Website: apple
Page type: customer-info-address
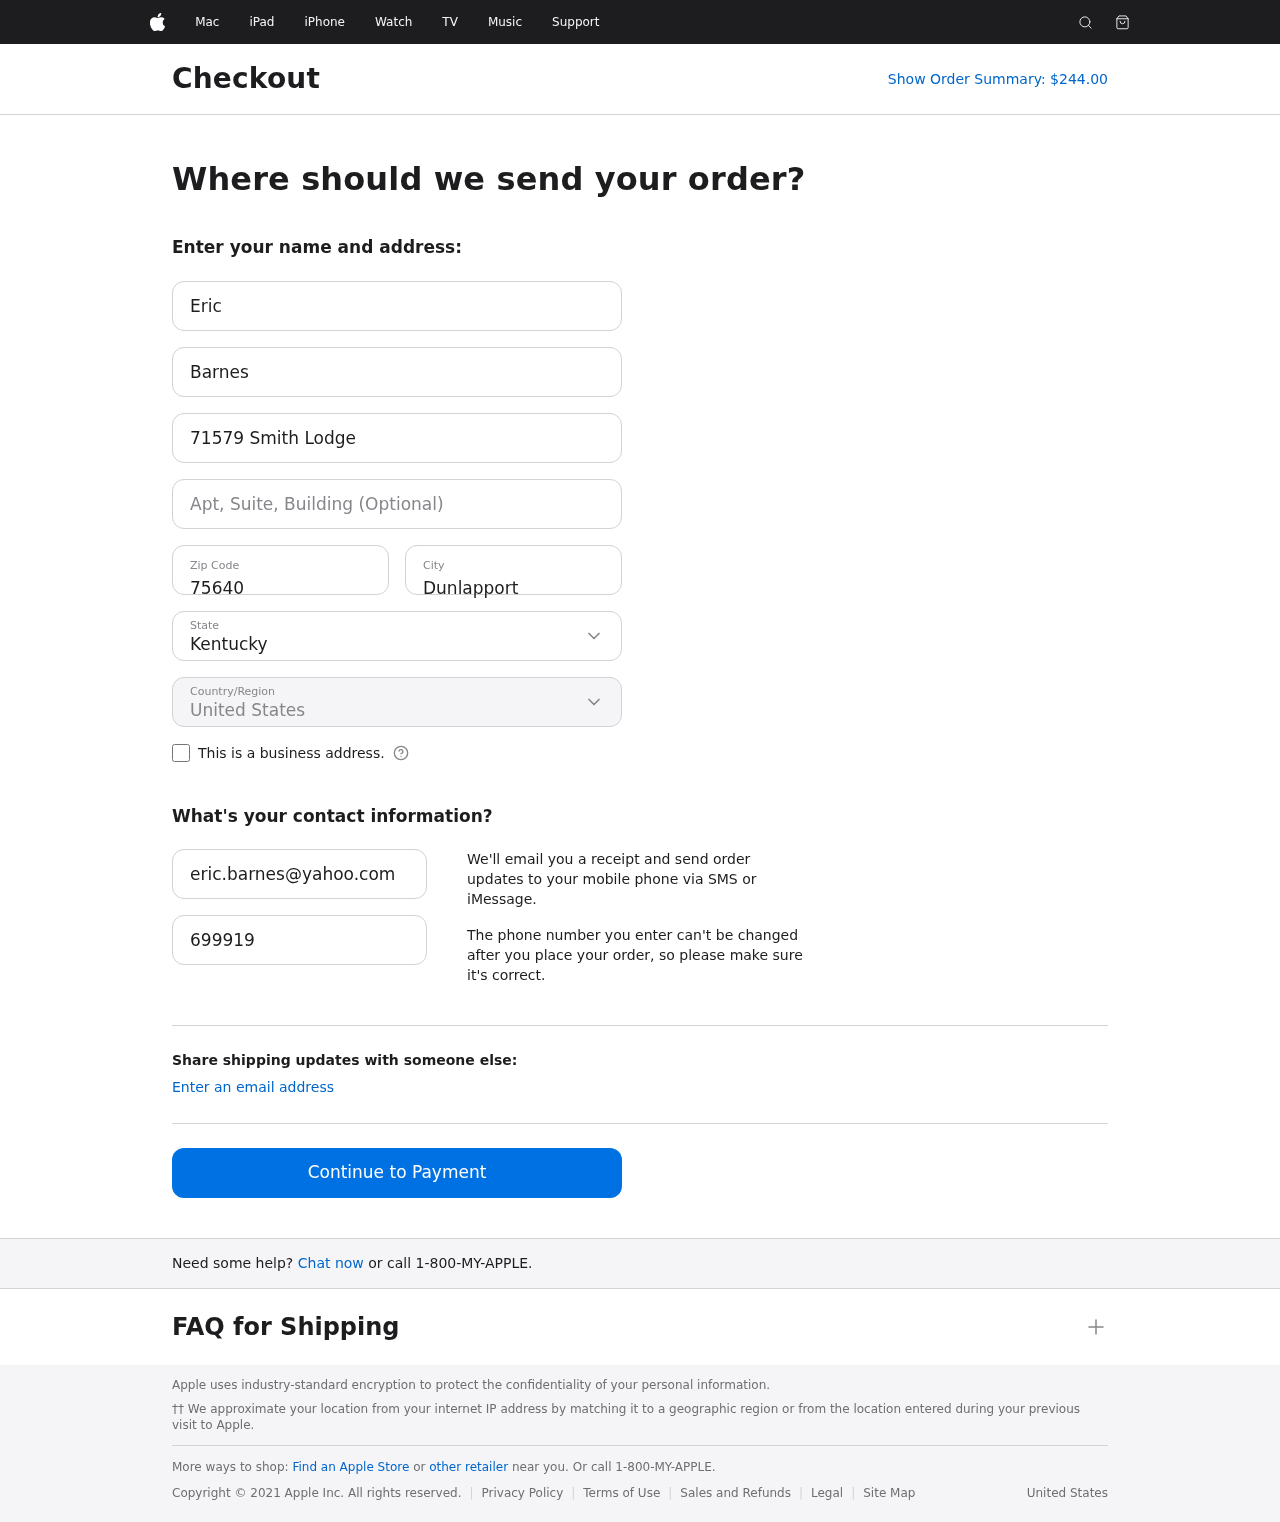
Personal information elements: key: PII_CITY
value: Dunlapport
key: PII_COUNTRY
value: United States
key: PII_EMAIL
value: eric.barnes@yahoo.com
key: PII_FIRSTNAME
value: Eric
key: PII_LASTNAME
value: Barnes
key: PII_PHONE
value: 6999196057
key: PII_POSTCODE
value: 75640
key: PII_STATE
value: Kentucky
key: PII_STREET
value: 71579 Smith Lodge
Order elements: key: ORDER_TOTAL
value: Show Order Summary: $244.00